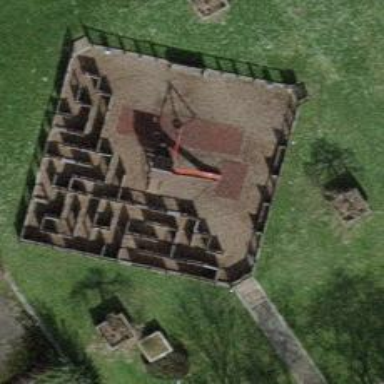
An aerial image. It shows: Playground area for leisure activities on the land.